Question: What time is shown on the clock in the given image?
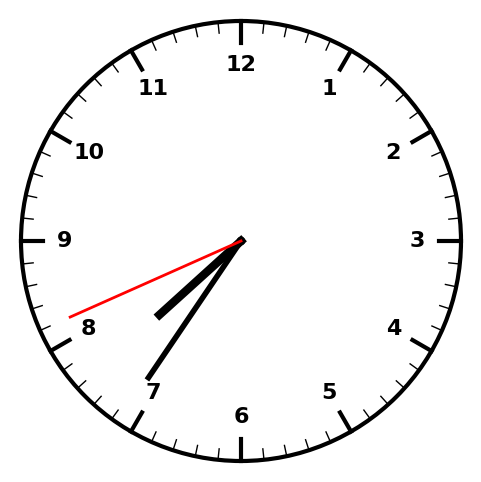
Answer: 07:35:41